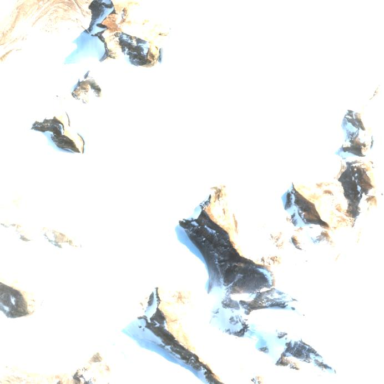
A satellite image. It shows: Part of the glacier with blue ice.